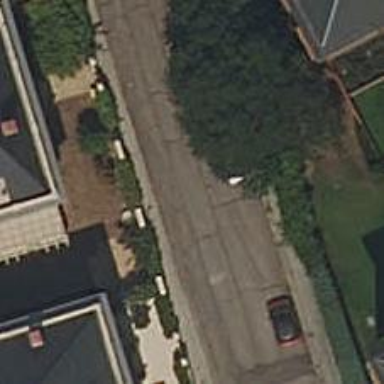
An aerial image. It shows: Asphalt road in residential area.